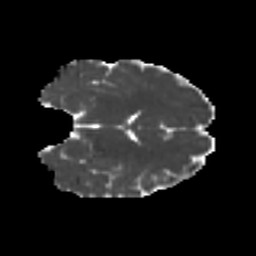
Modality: MD
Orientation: coronal
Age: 27
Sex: female
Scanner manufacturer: ge
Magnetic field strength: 3 T
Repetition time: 7.8 s
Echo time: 0.0608 s